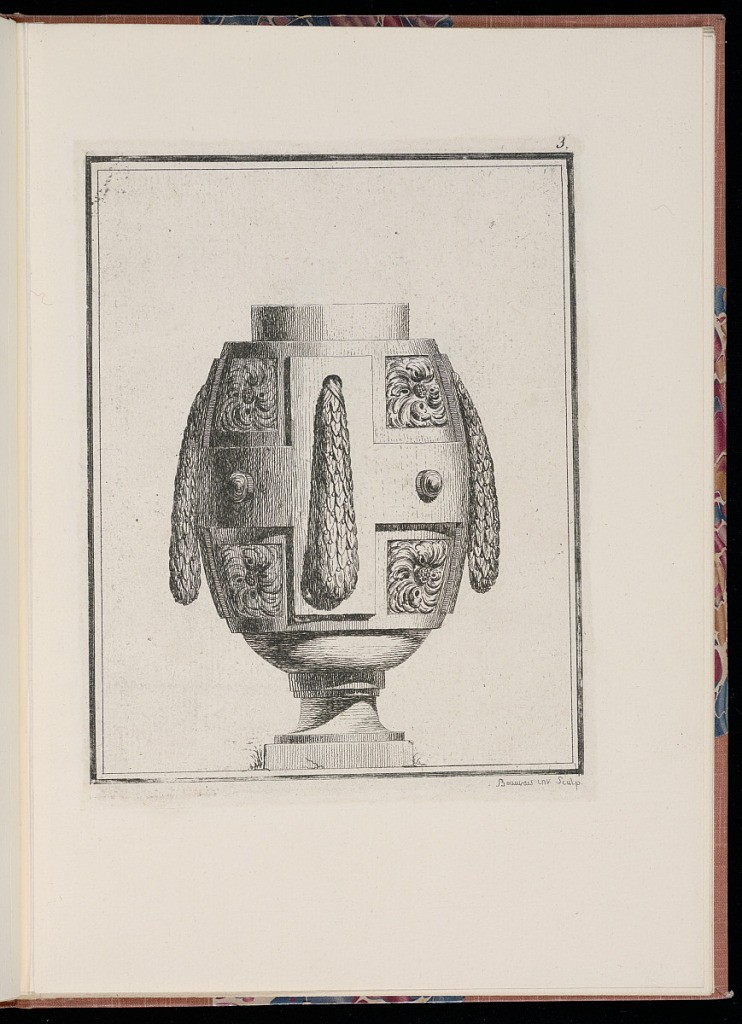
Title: Ornamental Vase Design
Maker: Jacques-Philippe de Beauvais, French, 1739 – 1781
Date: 1760-1764
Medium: Etching on laid paper
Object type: Print
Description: Oval vase with a wide mouth. The vase is decorated with hanging garlands of laurel leaves; rosettes are inset into coffered quadrants. The vase is raised on a low, simple plinth, with indication of grass around. The plate is signed and numbered.